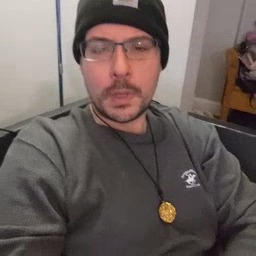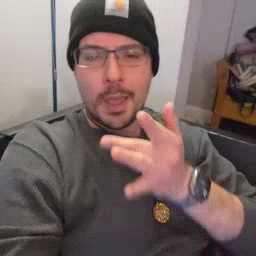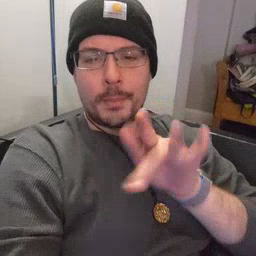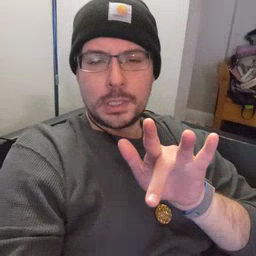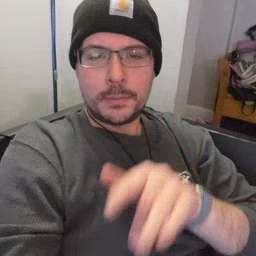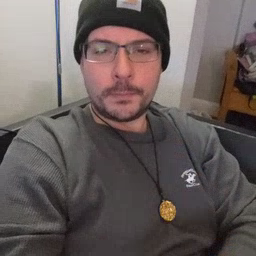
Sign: empty